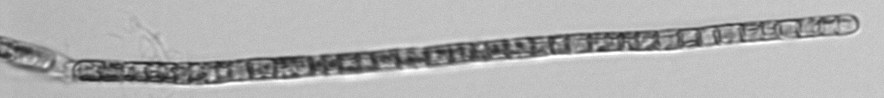
Label: Trichodesmium